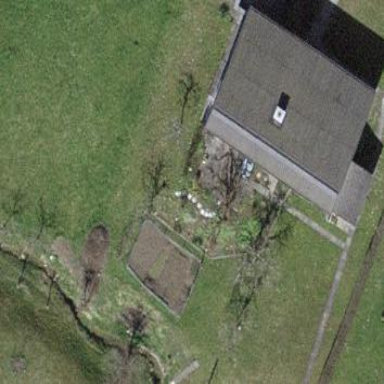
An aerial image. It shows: Simple house.